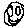
Label: smiley face